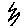
Label: zigzag